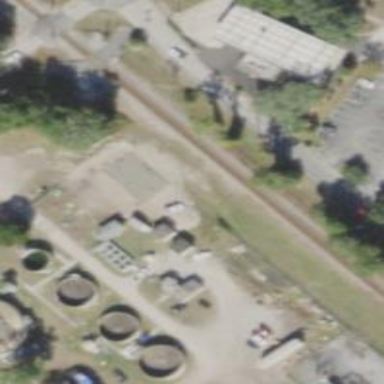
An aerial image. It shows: Wastewater plant.